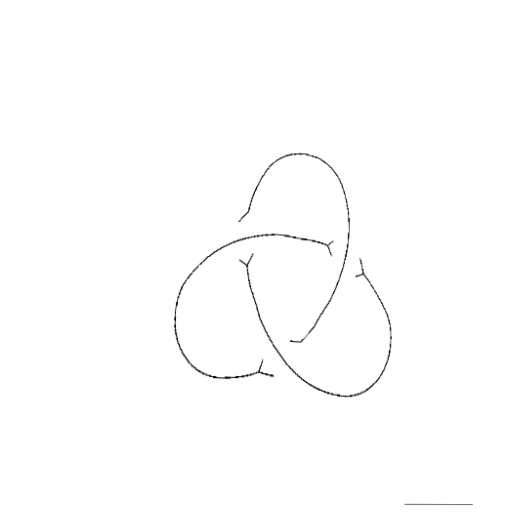
Crossing number: 3